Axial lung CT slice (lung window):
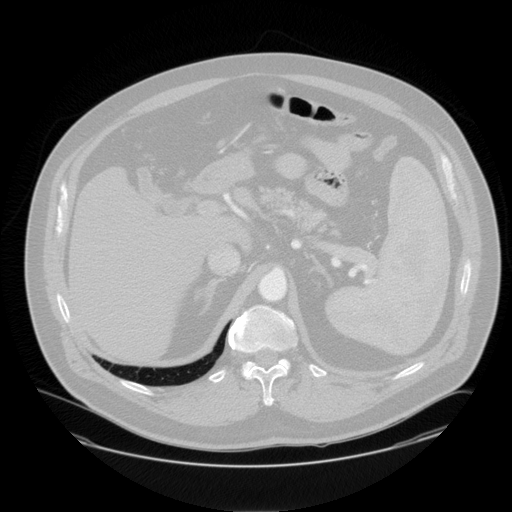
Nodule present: no